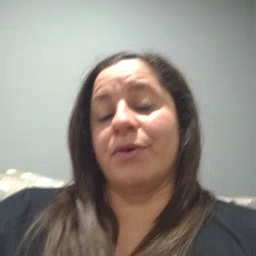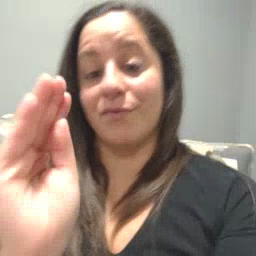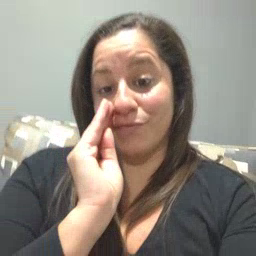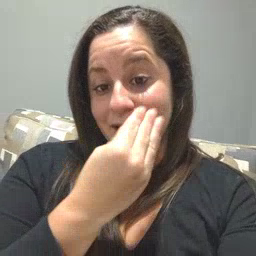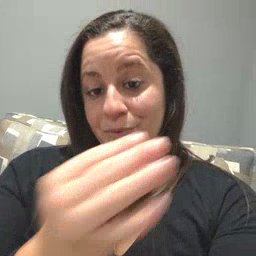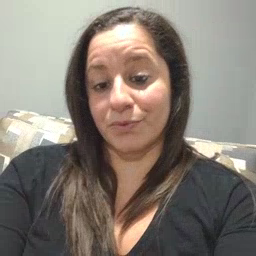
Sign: flower